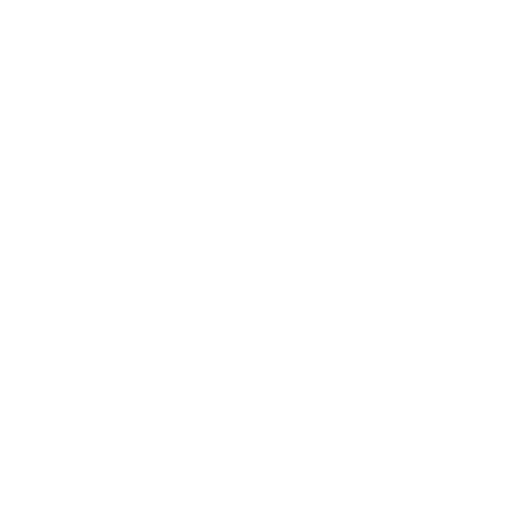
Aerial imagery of cape in Alaska named Reef Point containing only unknown